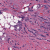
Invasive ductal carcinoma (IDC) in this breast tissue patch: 1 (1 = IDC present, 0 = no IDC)